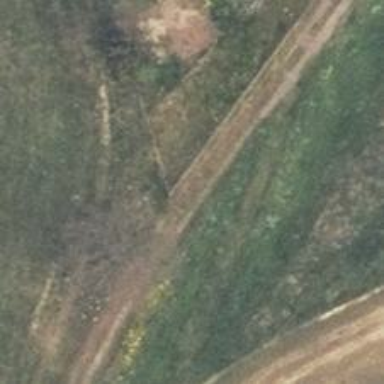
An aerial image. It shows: Embankment created as man-made structure.